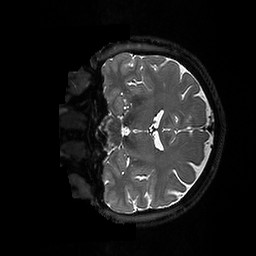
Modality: T2w
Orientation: coronal
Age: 51
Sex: female
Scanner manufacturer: ge
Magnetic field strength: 3 T
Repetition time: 3.202 s
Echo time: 0.06589 s